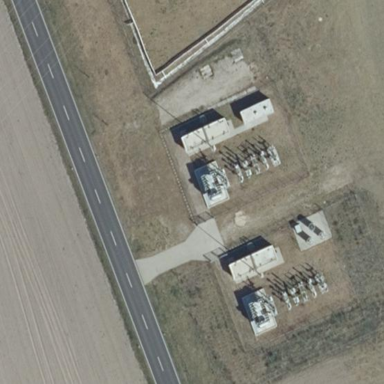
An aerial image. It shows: Outdoor power substation. The substation functions at the generation level. It is enclosed by fence.